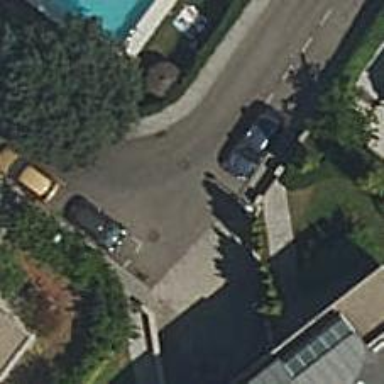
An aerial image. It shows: Living street.